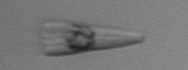
Label: Licmophora